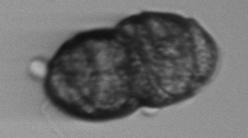
Label: Margalefidinium